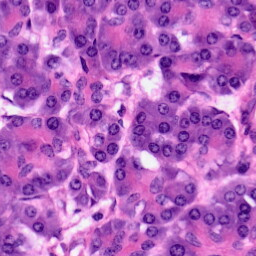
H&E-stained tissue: Pancreatic